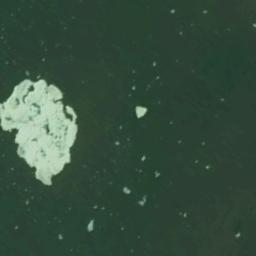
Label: sea_ice